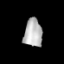
Tissue: lung
Cell type: Epithelial cells
Senescence score: 0.1549
Nuclear area (px): 500
Mean DAPI intensity: 181.432